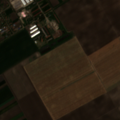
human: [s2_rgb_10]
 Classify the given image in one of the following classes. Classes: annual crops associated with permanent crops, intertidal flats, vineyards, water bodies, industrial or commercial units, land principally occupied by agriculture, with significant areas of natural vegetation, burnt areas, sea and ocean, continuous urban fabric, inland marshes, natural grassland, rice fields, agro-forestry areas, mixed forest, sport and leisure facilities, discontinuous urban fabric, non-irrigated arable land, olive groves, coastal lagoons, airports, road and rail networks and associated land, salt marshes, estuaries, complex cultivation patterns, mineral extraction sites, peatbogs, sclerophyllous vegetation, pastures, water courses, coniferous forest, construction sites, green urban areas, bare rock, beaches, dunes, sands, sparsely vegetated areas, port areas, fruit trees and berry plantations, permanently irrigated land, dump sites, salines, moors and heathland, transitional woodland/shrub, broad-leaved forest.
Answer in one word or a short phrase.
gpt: discontinuous urban fabric, non-irrigated arable land